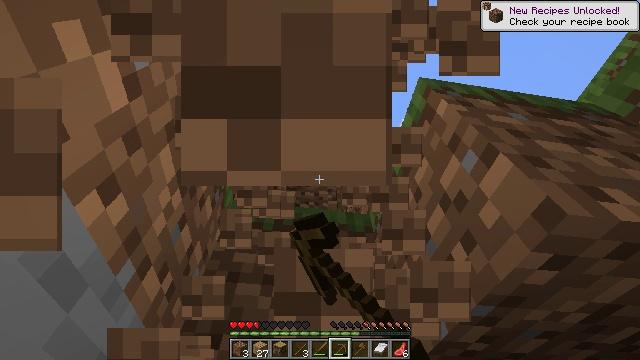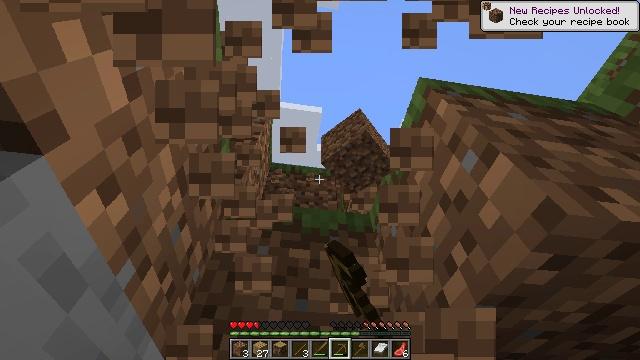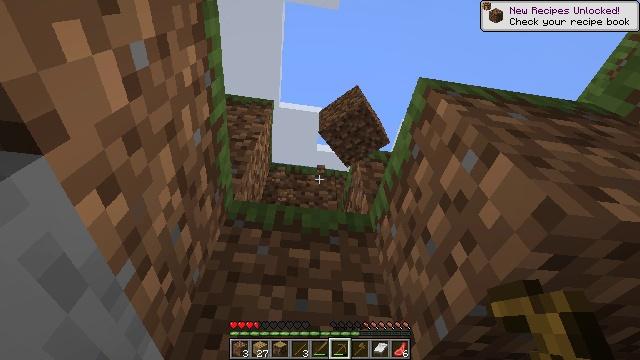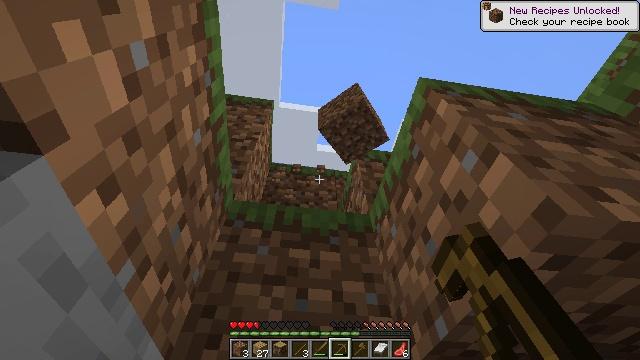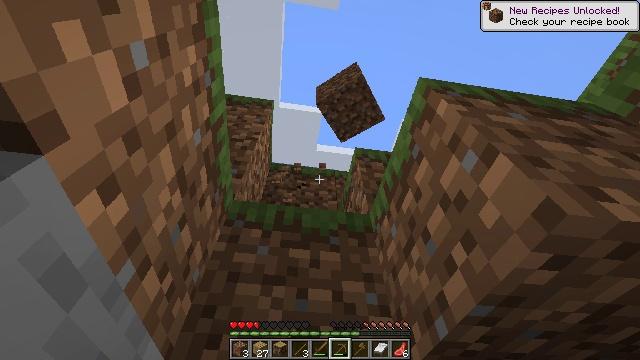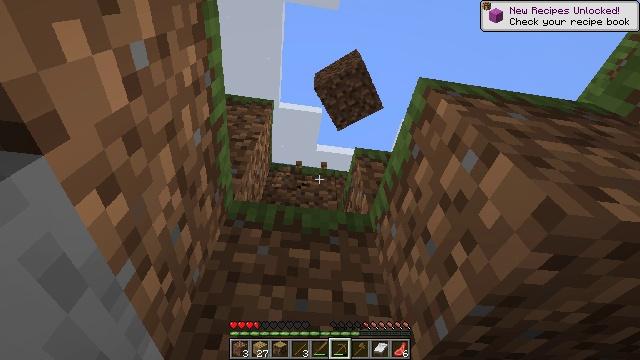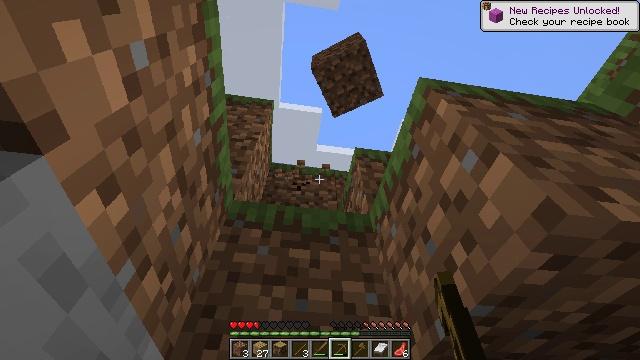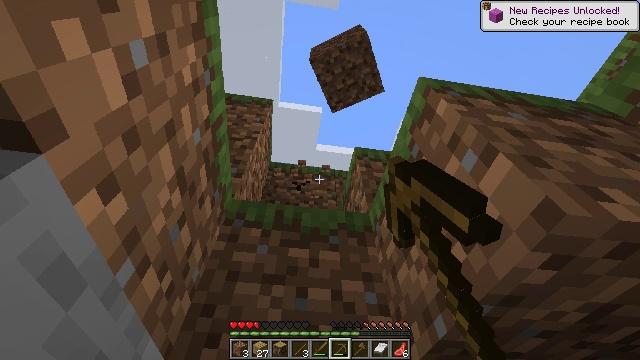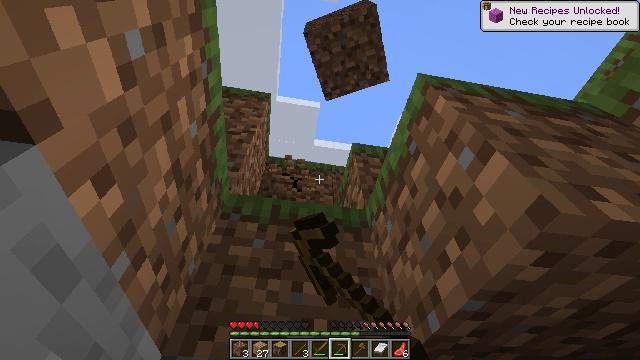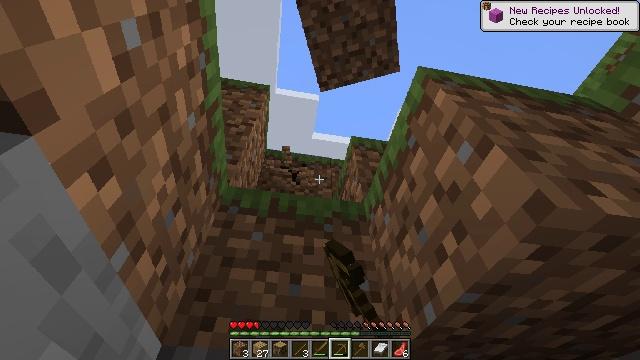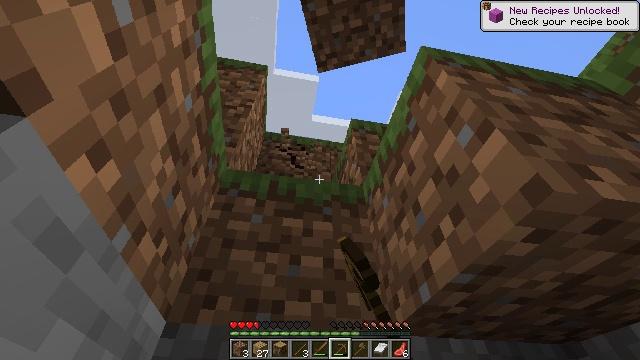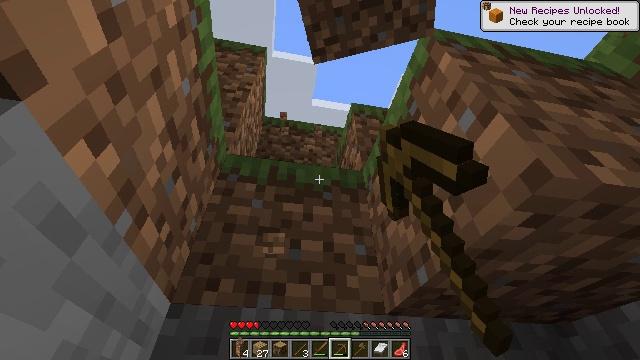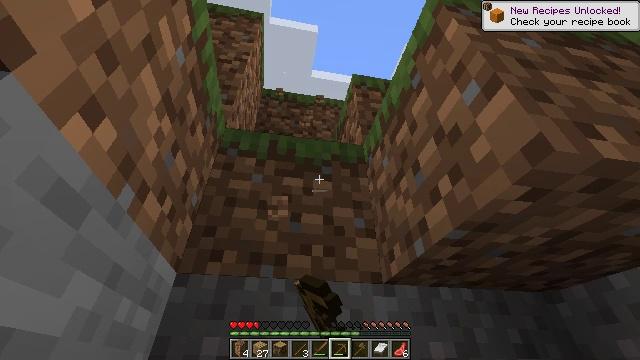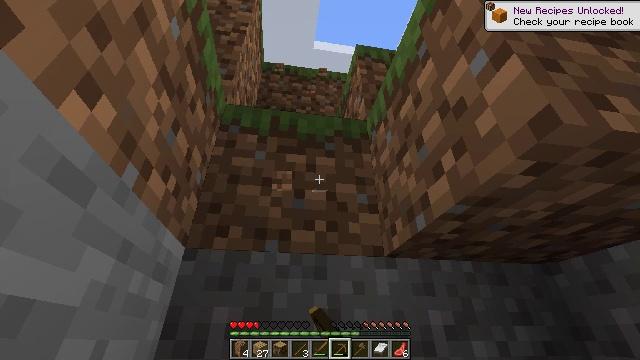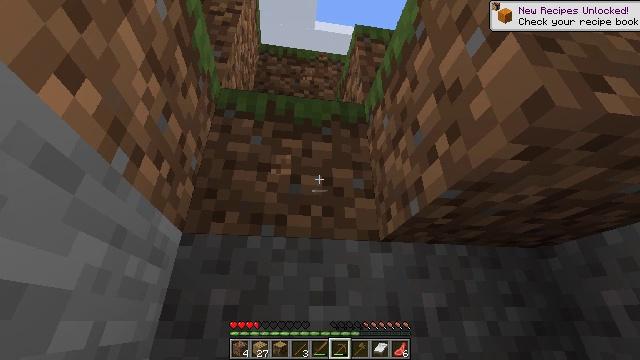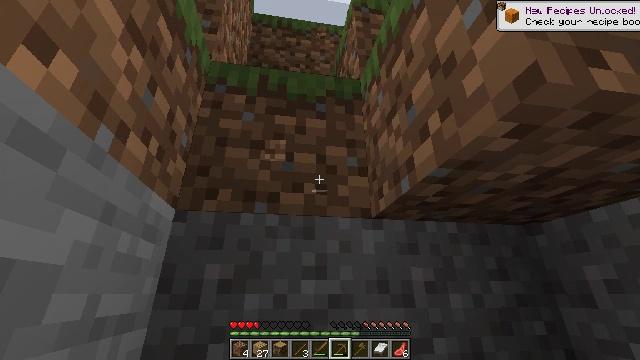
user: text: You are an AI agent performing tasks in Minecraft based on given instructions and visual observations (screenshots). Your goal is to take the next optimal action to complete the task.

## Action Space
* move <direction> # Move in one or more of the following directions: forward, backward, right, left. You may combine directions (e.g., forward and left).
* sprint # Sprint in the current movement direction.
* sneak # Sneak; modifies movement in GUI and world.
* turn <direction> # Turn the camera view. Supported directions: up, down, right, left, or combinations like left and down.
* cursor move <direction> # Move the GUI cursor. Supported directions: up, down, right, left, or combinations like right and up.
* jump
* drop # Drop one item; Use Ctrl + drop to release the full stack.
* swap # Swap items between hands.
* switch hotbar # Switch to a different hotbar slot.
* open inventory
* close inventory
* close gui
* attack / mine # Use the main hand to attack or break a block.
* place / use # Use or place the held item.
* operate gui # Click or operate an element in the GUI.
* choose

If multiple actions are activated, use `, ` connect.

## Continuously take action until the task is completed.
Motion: motion action
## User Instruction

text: Mine grass block from the ground.
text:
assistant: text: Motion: attack / mine
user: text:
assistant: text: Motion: attack / mine
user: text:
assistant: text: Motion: attack / mine
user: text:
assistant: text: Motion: attack / mine
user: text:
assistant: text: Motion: attack / mine
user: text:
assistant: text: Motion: attack / mine
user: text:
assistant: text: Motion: attack / mine
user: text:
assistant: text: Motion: turn right and down, attack / mine
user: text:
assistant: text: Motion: turn down, attack / mine
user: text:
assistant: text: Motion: turn down, attack / mine
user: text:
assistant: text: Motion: turn down, attack / mine
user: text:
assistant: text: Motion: turn down
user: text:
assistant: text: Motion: move forward, turn left and down
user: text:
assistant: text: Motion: move forward, turn down
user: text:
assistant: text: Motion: move forward, turn down
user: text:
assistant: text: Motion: move forward, turn down
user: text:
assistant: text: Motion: move forward, turn right and down
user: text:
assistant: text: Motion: move forward, turn down
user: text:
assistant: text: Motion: move forward
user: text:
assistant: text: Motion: move forward
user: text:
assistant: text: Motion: move forward
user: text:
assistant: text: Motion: move forward
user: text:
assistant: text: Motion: move forward
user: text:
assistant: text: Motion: move forward, turn left
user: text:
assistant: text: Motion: move forward, turn left
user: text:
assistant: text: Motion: move forward, turn left
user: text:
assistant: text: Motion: move forward, turn left
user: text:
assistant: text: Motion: move forward, turn left
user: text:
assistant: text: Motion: move forward, turn left
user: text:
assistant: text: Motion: move forward, turn left